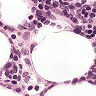
Metastatic tissue present: no